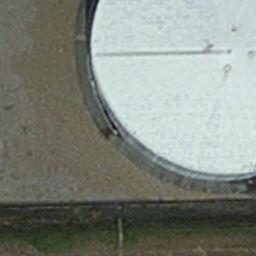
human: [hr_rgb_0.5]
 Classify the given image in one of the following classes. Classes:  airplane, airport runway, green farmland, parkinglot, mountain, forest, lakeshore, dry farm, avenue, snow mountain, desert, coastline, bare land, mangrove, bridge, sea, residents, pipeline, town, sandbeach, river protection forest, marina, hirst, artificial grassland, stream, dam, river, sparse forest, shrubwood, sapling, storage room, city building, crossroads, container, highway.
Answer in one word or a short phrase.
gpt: storage room